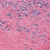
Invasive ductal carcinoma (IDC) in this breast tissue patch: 1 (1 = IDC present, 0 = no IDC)